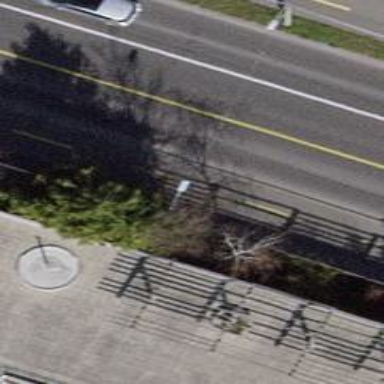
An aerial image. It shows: Avenue of trees.